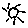
Label: sun